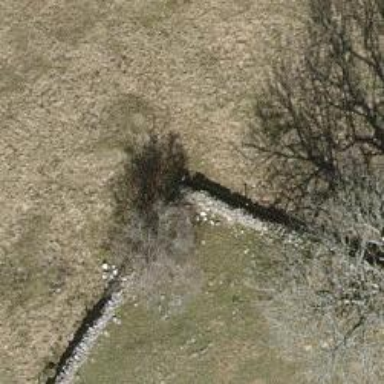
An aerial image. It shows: Dry stone wall barrier.